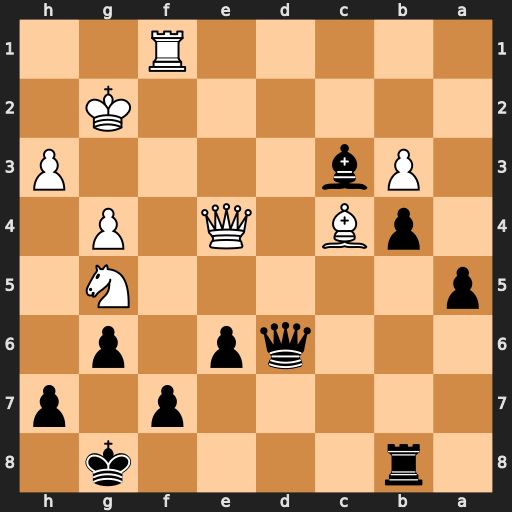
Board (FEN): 1r4k1/5p1p/3qp1p1/p5N1/1pB1Q1P1/1Pb4P/6K1/5R2
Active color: b
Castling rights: -
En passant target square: -
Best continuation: Qd2+ Rf2 Qxg5